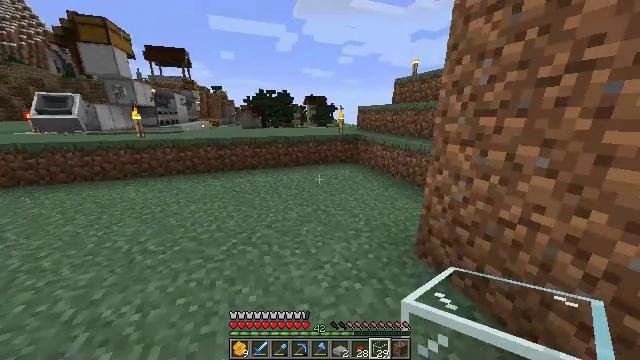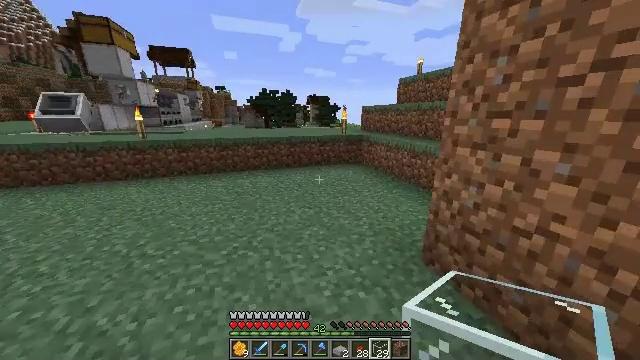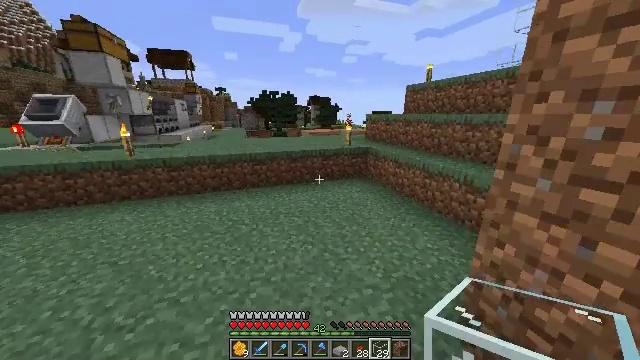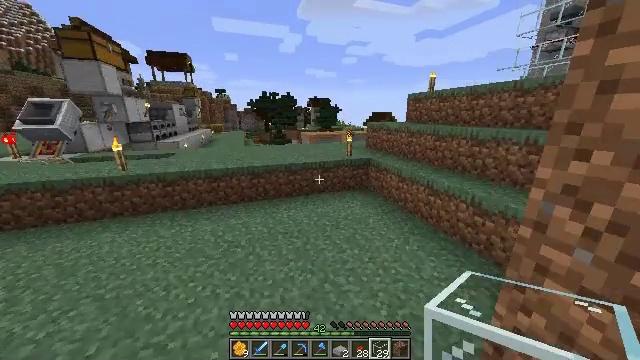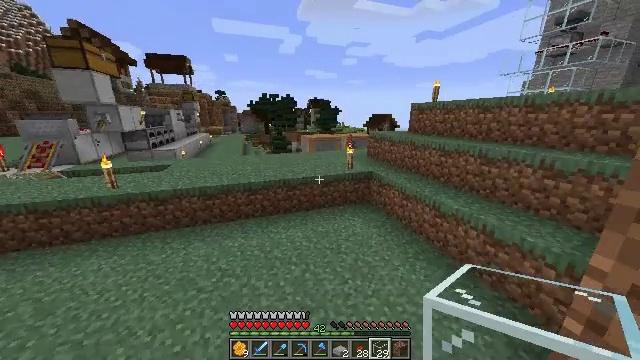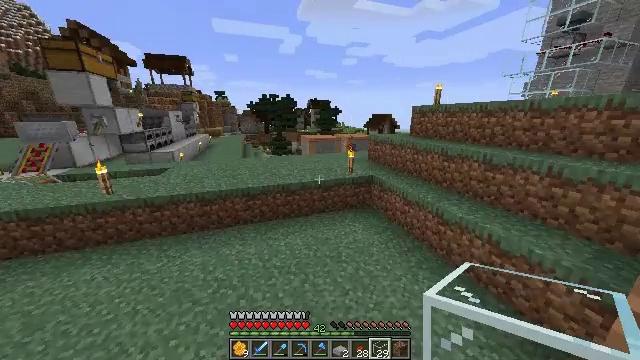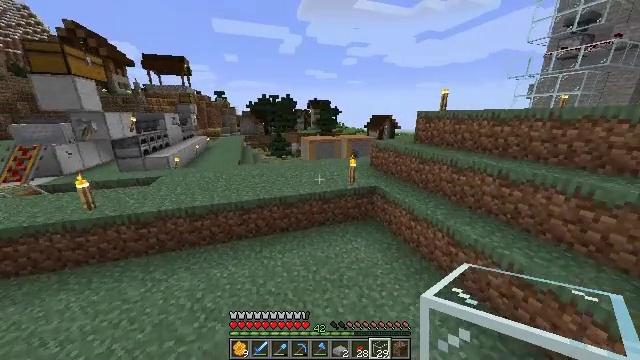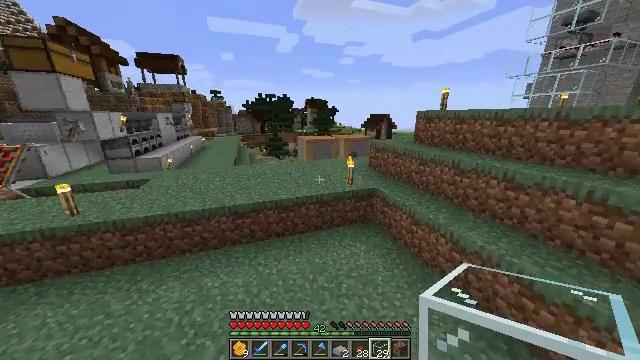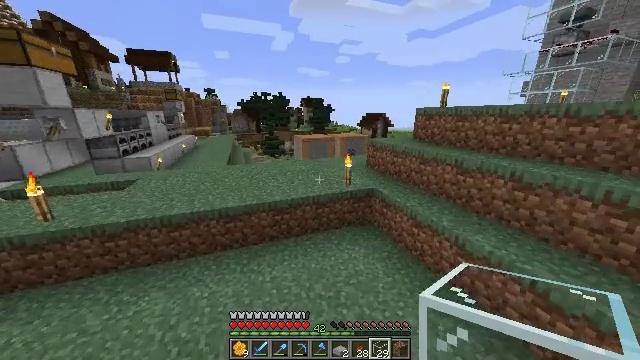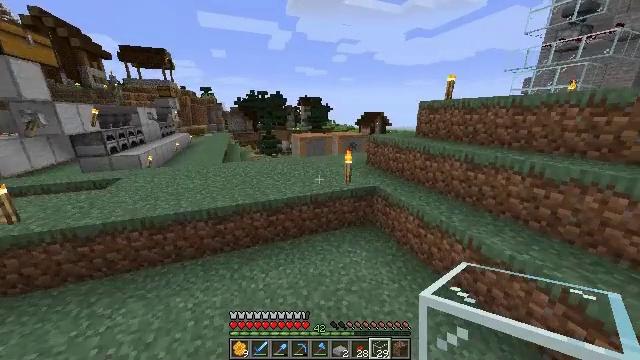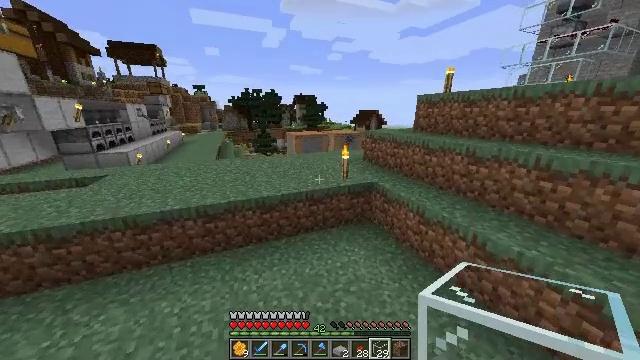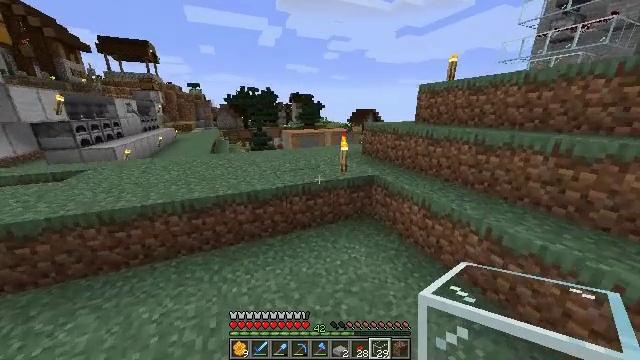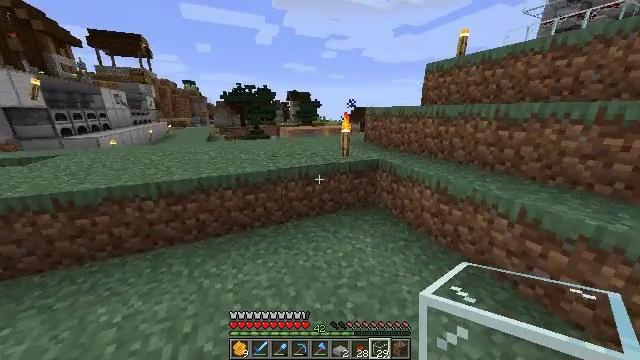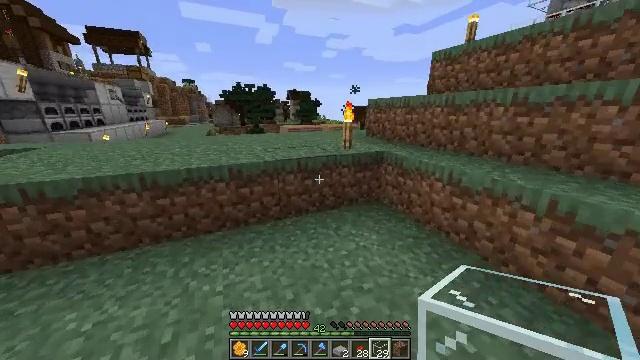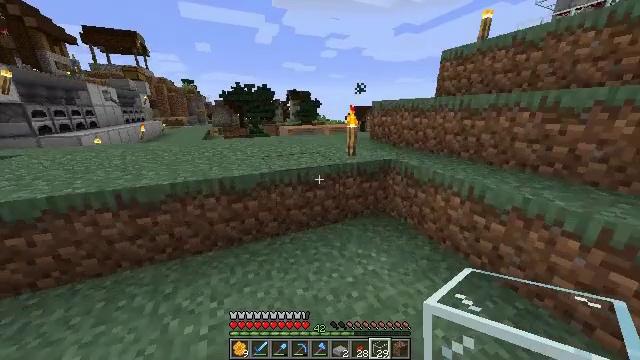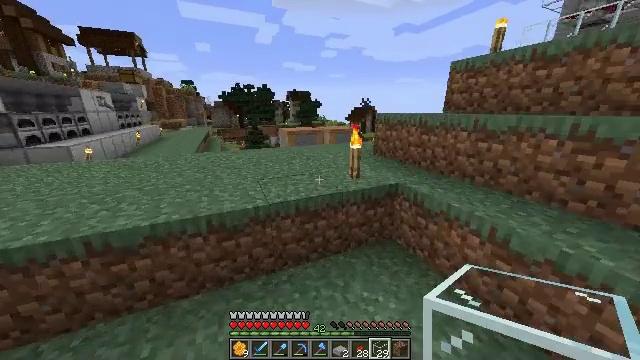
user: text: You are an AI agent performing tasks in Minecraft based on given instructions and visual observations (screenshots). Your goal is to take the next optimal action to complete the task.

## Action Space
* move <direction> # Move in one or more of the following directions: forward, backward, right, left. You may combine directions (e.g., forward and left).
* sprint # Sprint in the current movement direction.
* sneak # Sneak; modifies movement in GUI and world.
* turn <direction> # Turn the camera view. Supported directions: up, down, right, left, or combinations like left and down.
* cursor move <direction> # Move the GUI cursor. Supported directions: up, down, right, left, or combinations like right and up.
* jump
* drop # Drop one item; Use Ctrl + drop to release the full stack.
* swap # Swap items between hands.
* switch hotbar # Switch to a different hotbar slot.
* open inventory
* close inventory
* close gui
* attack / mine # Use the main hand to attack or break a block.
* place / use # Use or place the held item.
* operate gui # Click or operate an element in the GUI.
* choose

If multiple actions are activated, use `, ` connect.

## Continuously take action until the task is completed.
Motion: motion action
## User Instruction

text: Craft the campfire on the crafting table.
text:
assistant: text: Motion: move forward
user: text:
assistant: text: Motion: move forward, jump
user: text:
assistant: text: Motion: move forward, jump
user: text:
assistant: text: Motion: move forward, jump
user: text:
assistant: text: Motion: move forward, jump
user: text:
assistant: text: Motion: move forward, jump
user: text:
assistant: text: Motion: move forward, jump
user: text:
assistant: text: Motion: move forward, turn right, jump
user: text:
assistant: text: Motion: move forward, jump
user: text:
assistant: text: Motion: move forward, turn right, jump
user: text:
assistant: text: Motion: move forward, jump
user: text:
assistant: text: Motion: move forward, sprint, jump
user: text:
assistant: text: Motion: move forward, sprint, jump
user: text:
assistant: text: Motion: move forward, sprint, jump
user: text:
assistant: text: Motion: move forward, sprint, jump
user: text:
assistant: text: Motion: move forward, jump
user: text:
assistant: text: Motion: move forward, jump
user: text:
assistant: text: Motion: move forward, turn down, jump
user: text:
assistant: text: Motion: move forward, turn down, jump
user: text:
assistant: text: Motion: move forward, jump
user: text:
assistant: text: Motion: move forward, turn down, jump
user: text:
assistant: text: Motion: move forward, turn down, jump
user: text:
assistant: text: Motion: move forward, sprint, turn down, jump
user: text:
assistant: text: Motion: move forward, sprint, turn down, jump
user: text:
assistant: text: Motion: move forward, sprint, jump
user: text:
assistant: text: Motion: move forward, sprint, jump
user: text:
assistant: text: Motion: move forward, jump
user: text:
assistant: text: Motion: move forward, jump
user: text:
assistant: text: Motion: move forward, jump
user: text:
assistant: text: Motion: move forward, jump